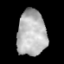
Tissue: lung
Cell type: Epithelial cells
Senescence score: 0.2017
Nuclear area (px): 1306
Mean DAPI intensity: 180.864